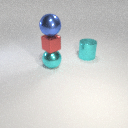
large cyan metal sphere below large blue metal sphere